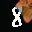
Label: 8